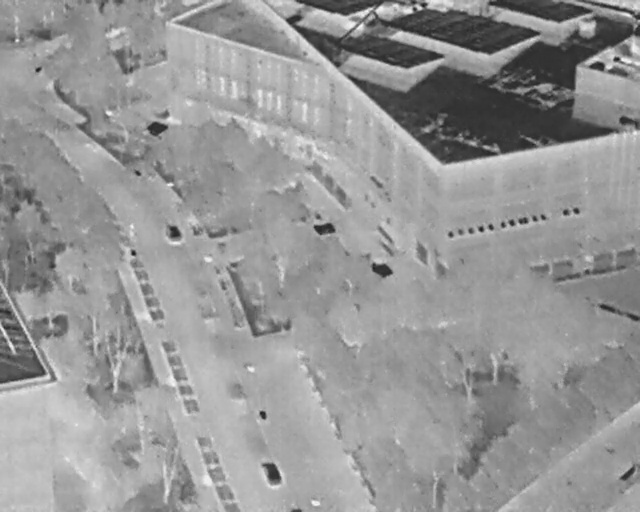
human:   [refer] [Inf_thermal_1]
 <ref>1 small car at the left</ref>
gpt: <box>[[25, 44, 28, 46, 161]]</box>

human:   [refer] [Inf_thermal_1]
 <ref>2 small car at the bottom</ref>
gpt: <box>[[40, 90, 44, 93, 159], [45, 98, 46, 101, 2]]</box>